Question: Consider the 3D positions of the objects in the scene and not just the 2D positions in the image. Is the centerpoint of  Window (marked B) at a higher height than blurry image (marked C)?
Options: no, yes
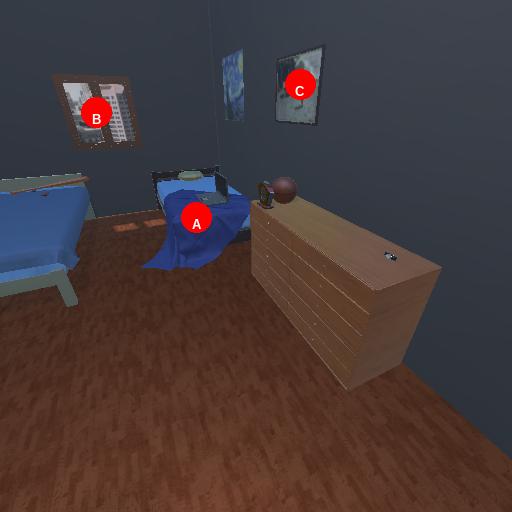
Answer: no